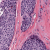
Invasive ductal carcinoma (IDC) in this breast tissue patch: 1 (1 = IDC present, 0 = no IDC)